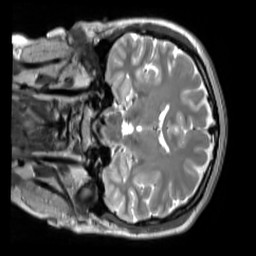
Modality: T2w
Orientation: coronal
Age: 24
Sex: male
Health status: ill
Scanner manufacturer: siemens
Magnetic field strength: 3 T
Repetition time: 2.8 s
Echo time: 0.326 s